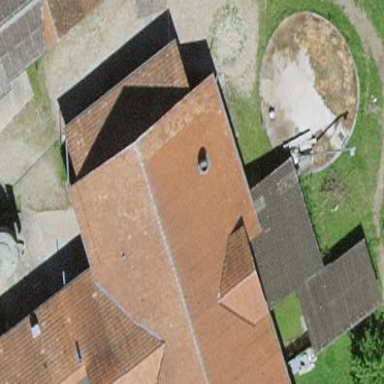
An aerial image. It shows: Farm building.